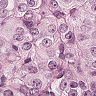
Metastatic tissue present: yes